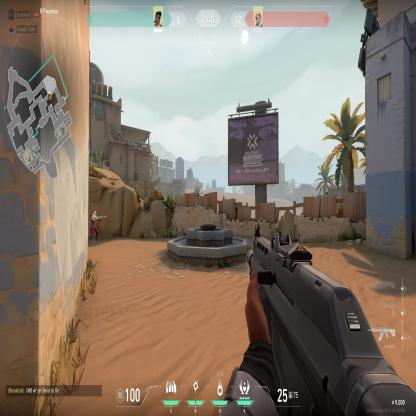
Label: enemy